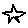
Label: star